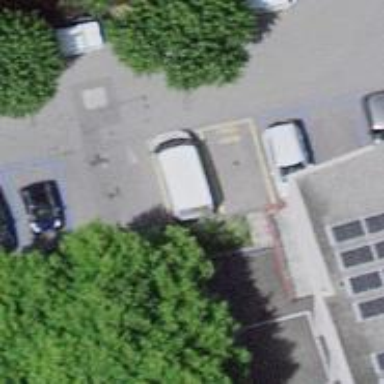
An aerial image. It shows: Charging station.